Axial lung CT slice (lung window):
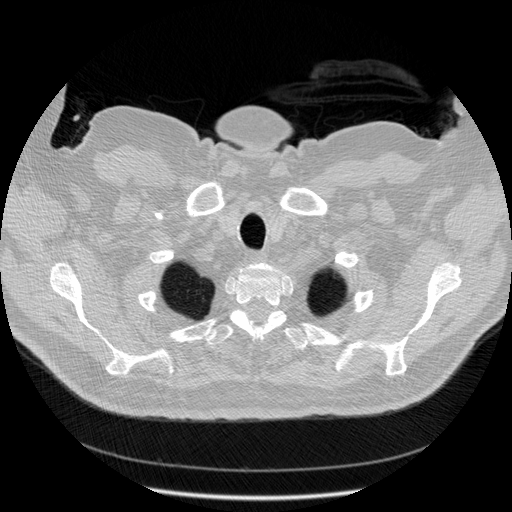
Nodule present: no